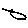
Label: tree